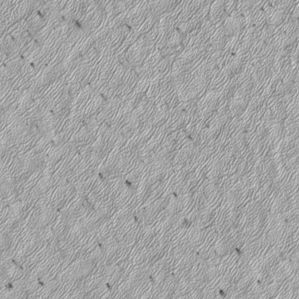
Label: frost